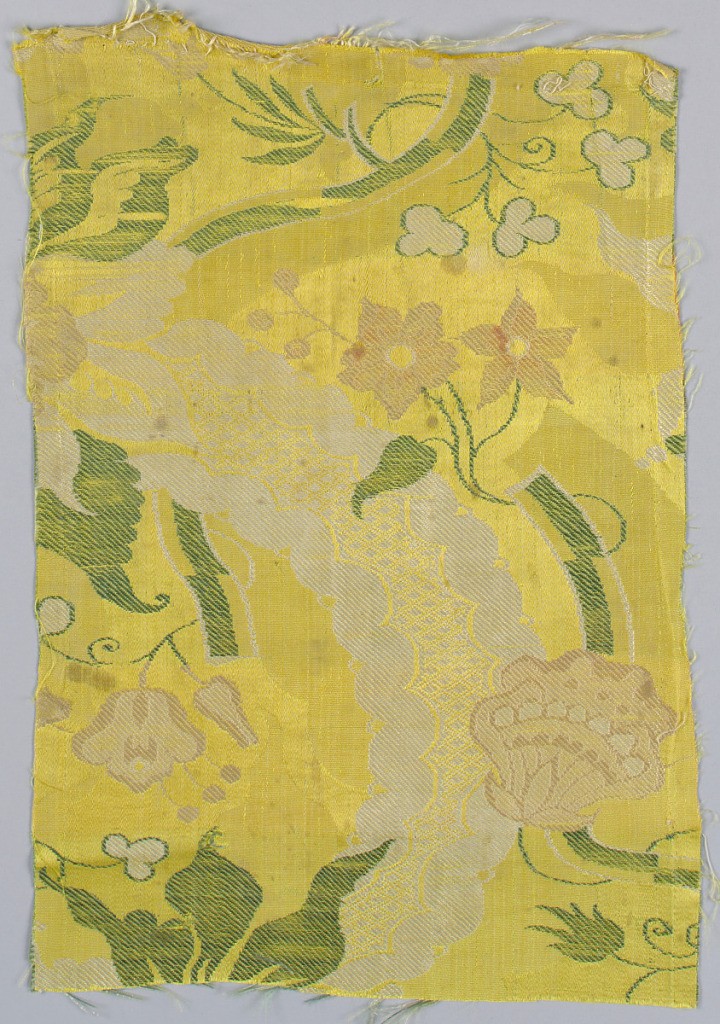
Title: Fragment
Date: late 17th–early 18th century
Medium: silk Technique: compound weave
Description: Fragment of yellow silk with ‘bizarre' style pattern of green and pink florals, and a curving lace-like ivory band.